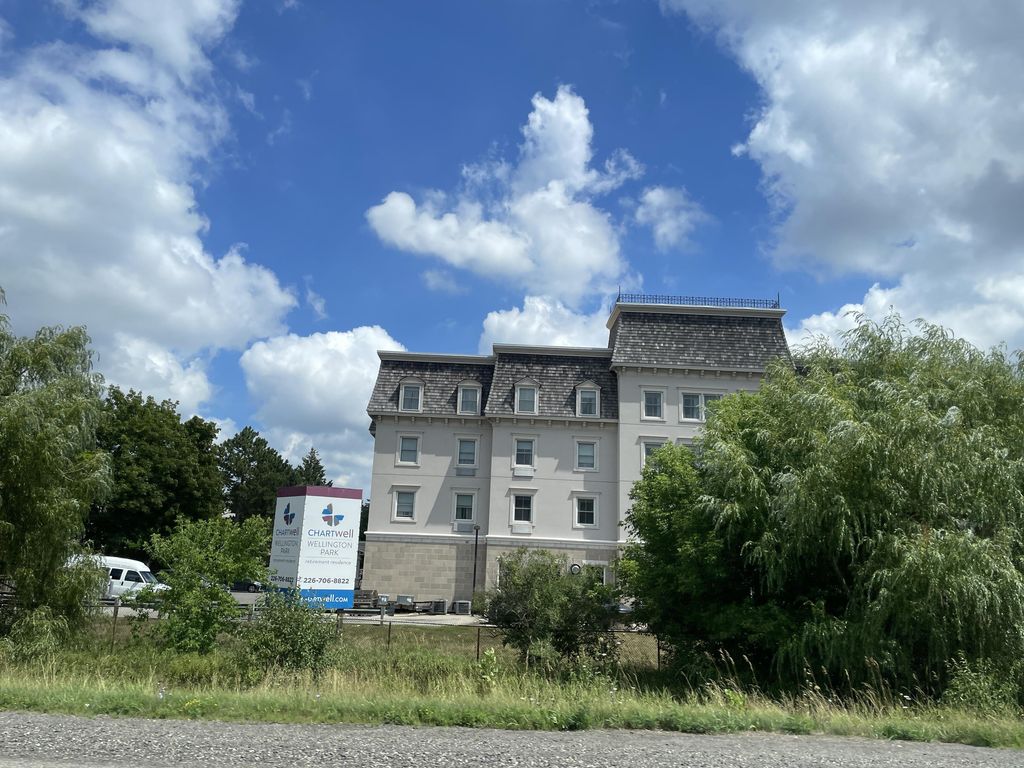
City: kitchener-waterloo